Field crop: maize
Growth stage: 2
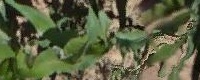
Species: maize